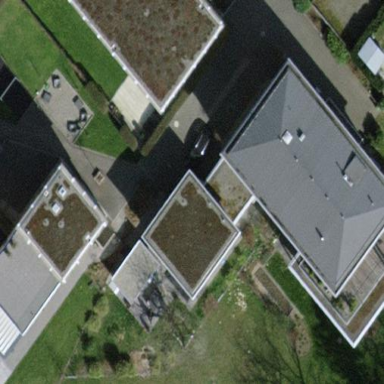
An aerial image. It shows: Detached building.